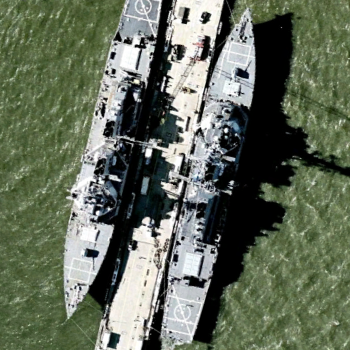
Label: destroyer